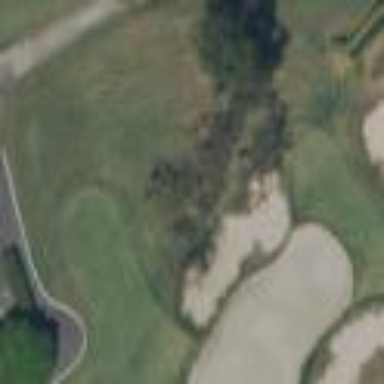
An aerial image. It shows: Golf rough area.